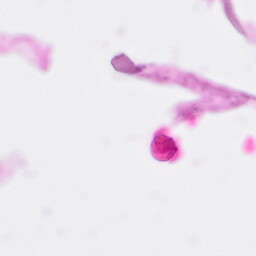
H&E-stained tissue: Pancreatic